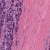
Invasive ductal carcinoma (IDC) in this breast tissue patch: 1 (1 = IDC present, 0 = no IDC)